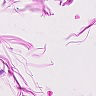
Metastatic tissue present: no